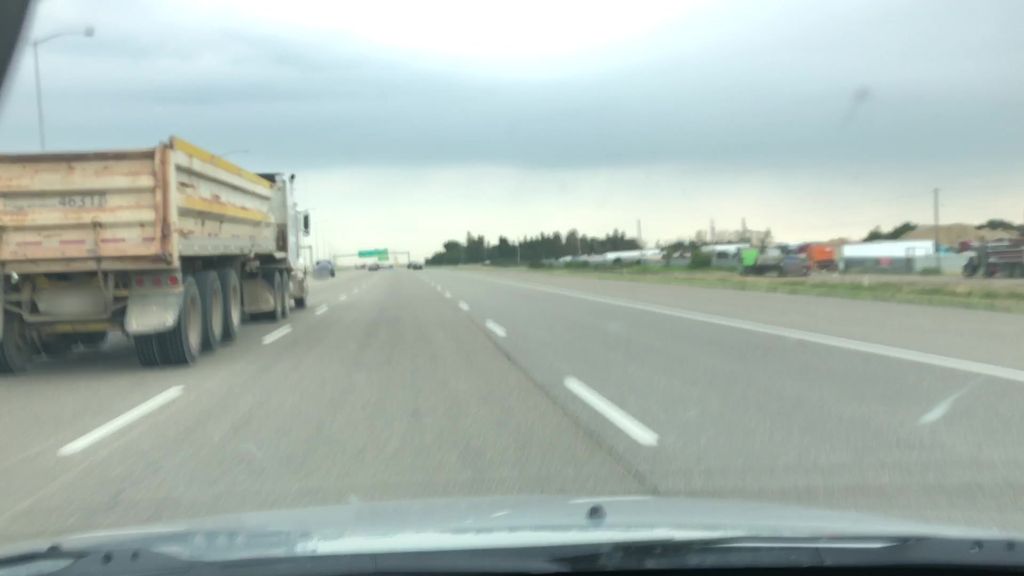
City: edmonton